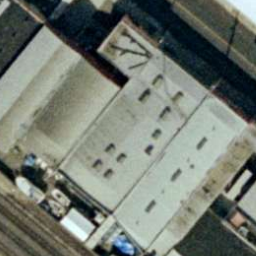
Label: buildings